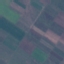
Land use / land cover class: PermanentCrop